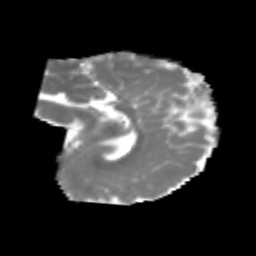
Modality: MD
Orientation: sagittal
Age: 6
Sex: male
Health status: healthy